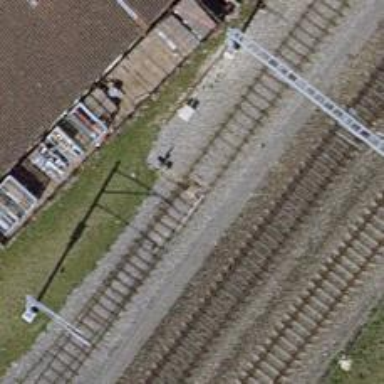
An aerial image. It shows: Electrified rail siding with contact line.